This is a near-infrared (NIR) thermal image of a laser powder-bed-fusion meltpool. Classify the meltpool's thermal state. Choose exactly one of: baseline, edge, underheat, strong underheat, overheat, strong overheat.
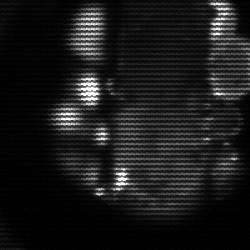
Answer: strong underheat